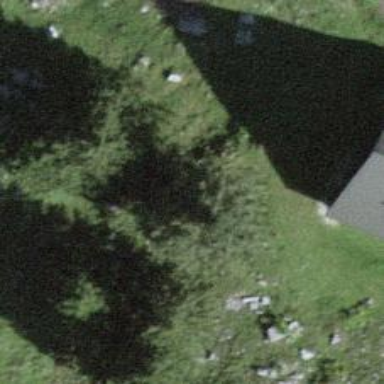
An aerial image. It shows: Evergreen tree with needle-leaved leaves.